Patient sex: M
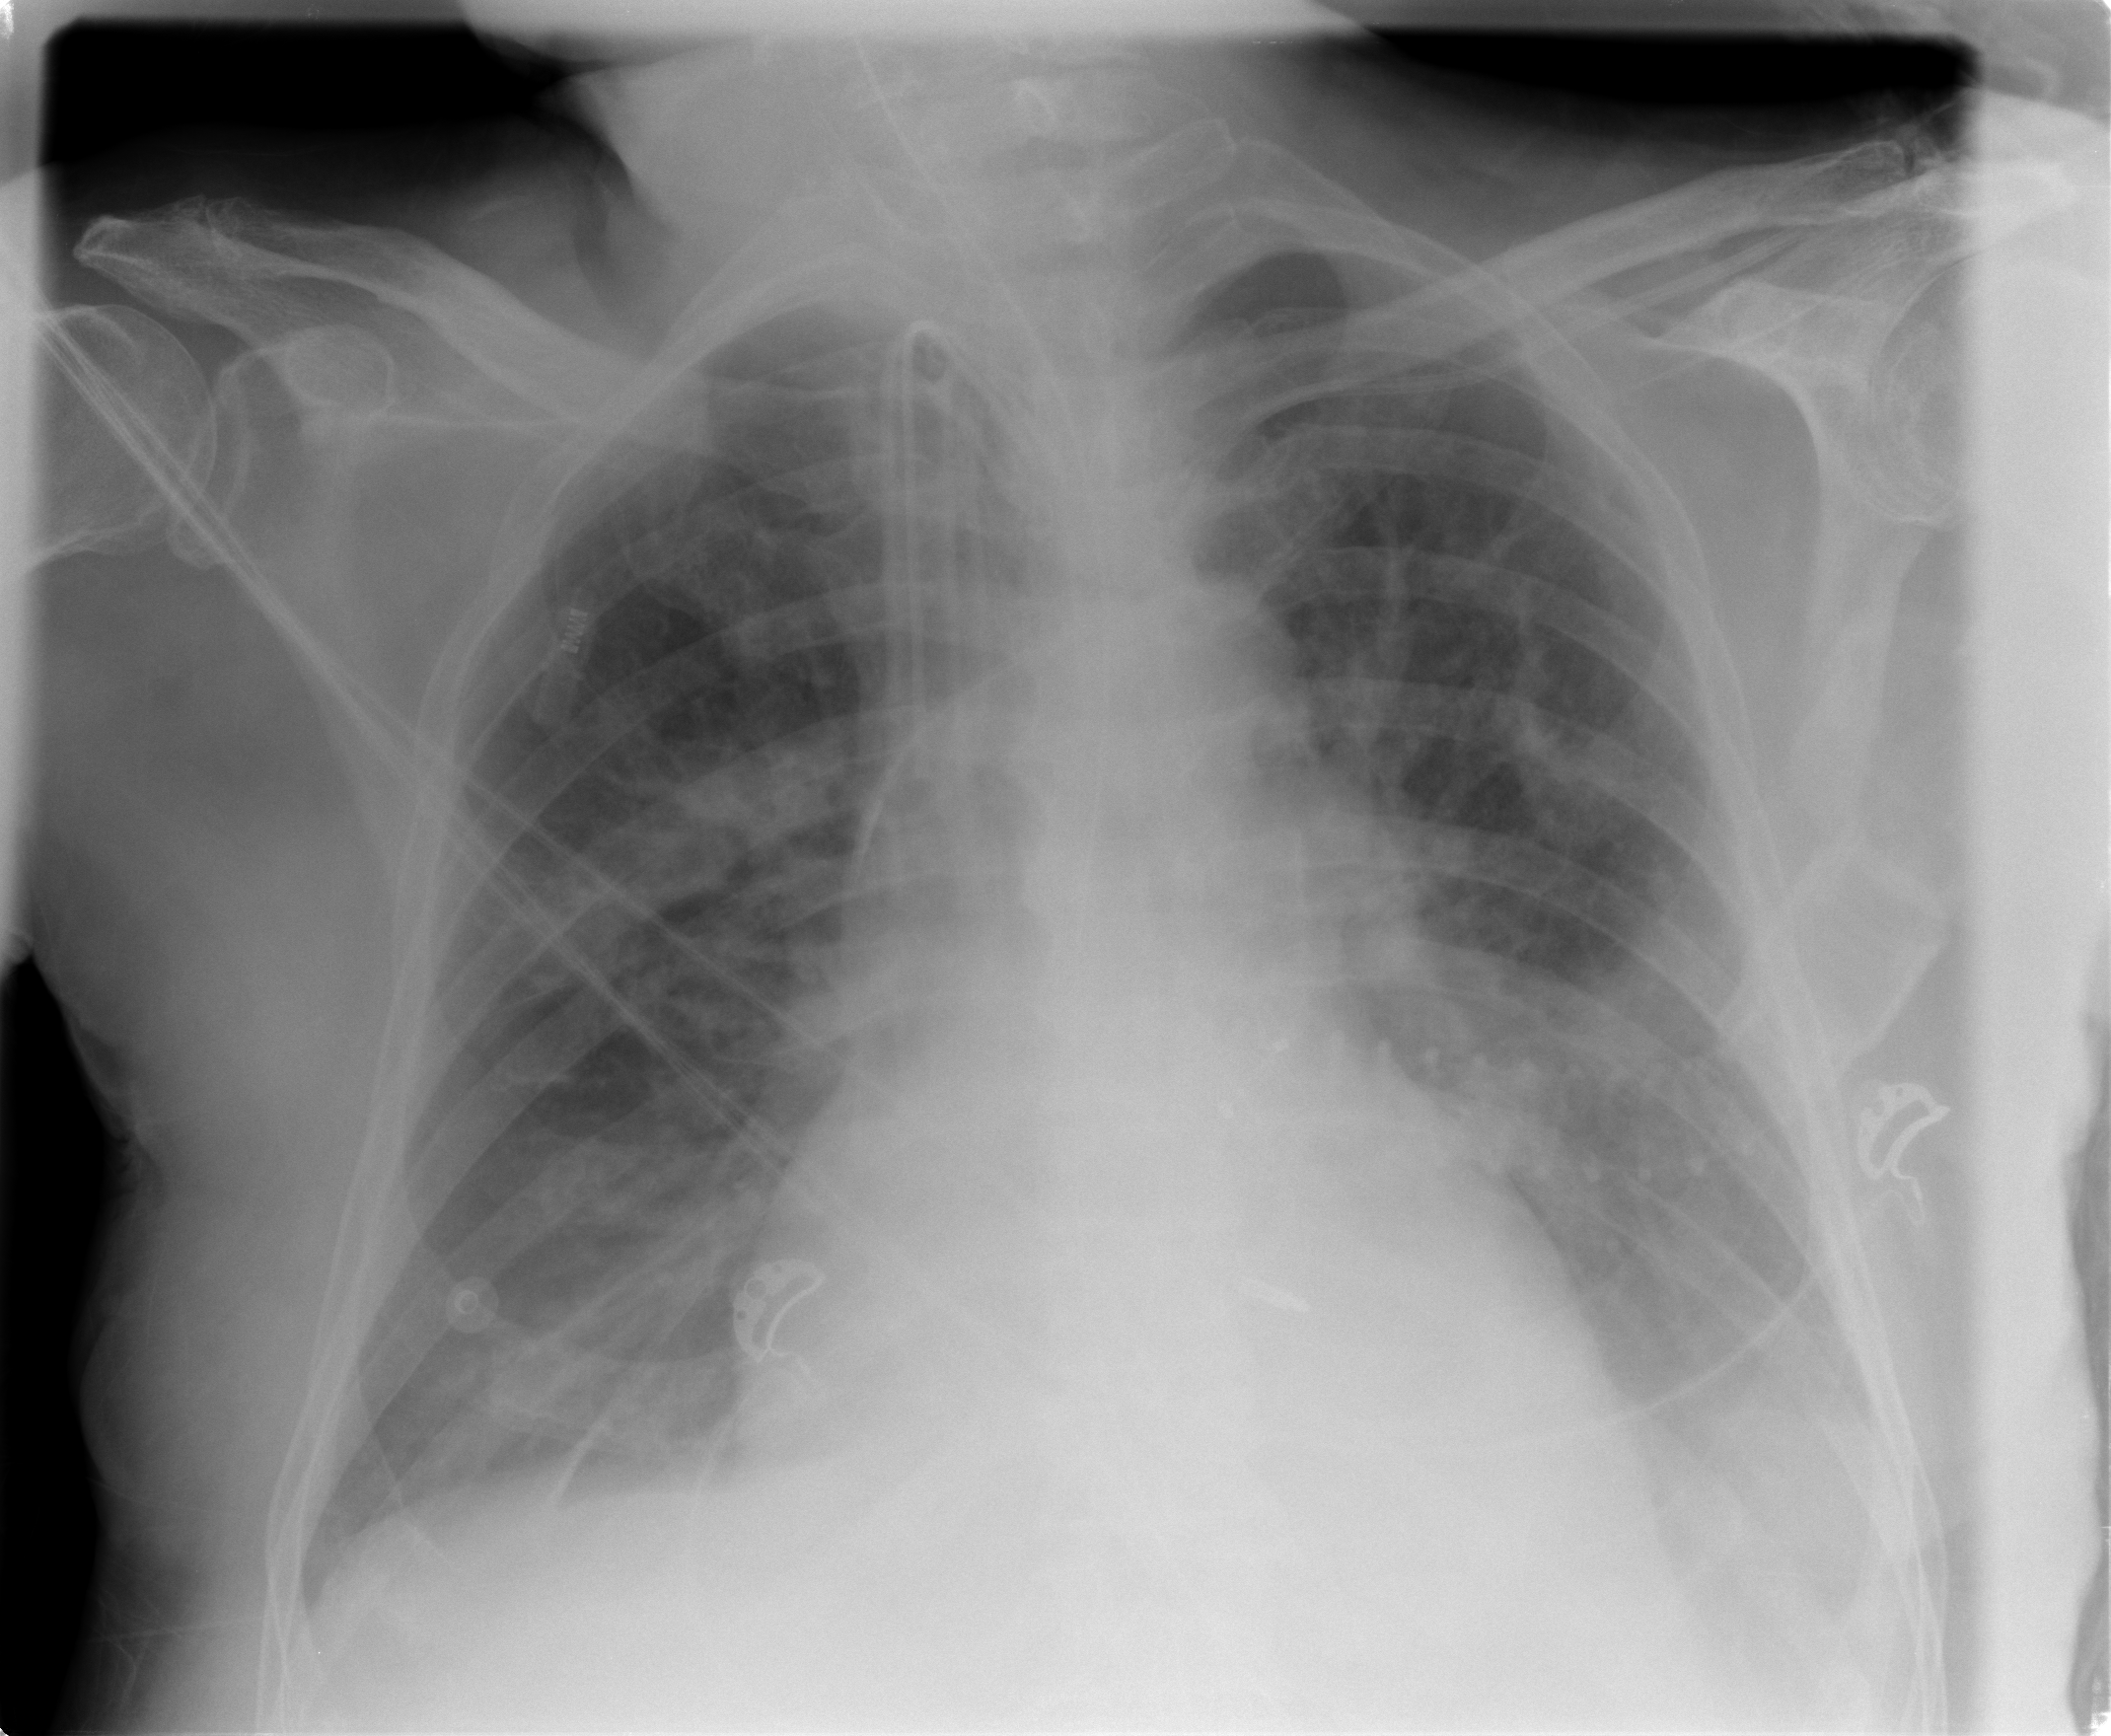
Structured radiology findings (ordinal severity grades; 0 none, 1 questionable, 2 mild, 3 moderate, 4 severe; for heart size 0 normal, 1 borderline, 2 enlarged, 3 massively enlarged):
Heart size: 2
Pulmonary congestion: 2
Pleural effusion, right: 0
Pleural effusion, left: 0
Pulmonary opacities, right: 0
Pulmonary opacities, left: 0
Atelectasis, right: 2
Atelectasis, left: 2